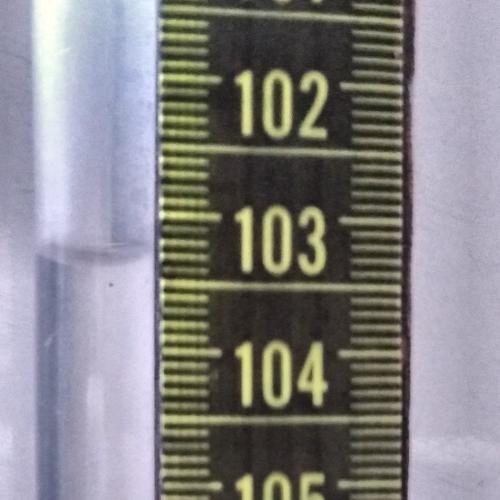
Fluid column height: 103.3 cm